Field crop: maize
Growth stage: 1
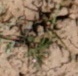
Species: lolium